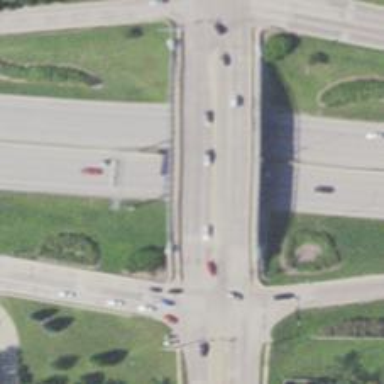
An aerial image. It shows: Primary highway with bridge.